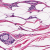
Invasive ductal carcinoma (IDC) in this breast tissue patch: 0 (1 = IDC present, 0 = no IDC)